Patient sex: M
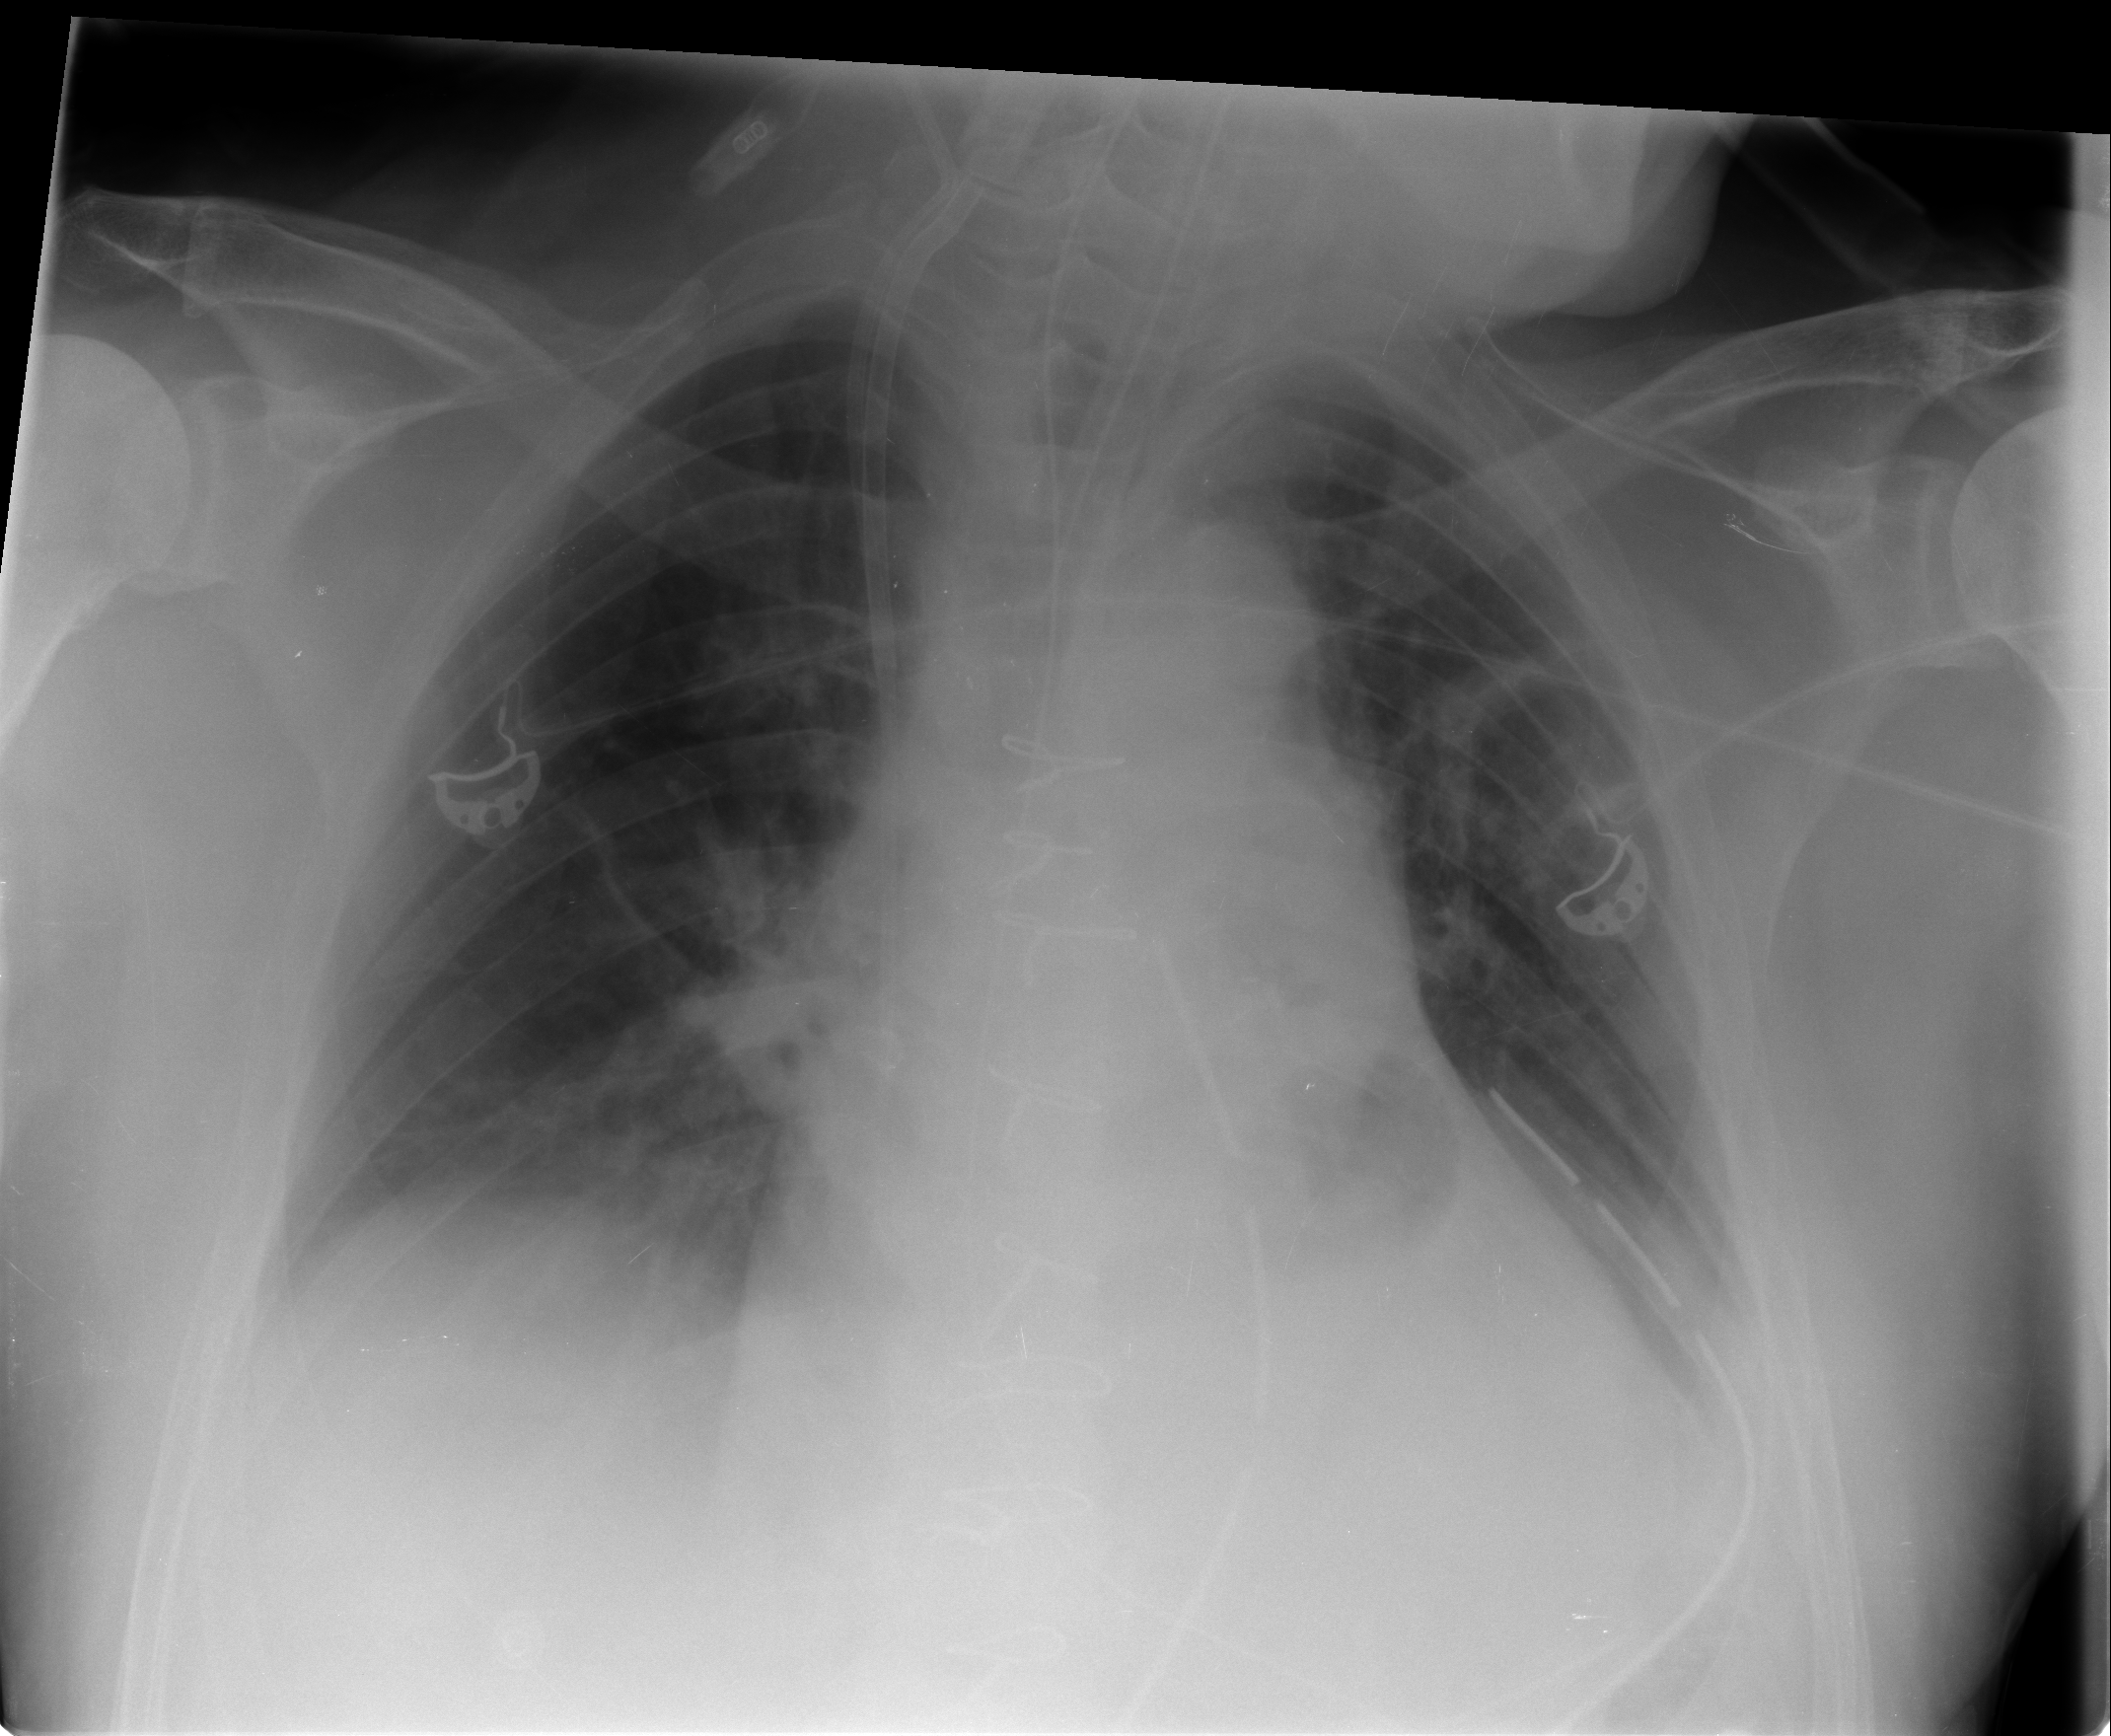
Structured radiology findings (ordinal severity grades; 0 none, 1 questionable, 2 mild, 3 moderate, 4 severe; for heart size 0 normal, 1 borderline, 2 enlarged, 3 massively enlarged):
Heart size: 2
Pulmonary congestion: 2
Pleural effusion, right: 0
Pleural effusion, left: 0
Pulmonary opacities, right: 0
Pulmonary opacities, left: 0
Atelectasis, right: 2
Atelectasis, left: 2